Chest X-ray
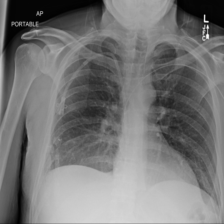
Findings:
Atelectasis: negative
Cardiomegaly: negative
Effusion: positive
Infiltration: negative
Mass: negative
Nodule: negative
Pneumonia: negative
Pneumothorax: negative
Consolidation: negative
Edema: negative
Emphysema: negative
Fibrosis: negative
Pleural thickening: negative
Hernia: negative